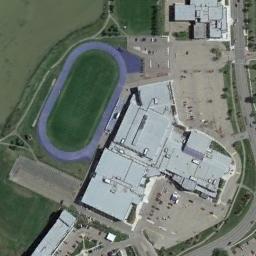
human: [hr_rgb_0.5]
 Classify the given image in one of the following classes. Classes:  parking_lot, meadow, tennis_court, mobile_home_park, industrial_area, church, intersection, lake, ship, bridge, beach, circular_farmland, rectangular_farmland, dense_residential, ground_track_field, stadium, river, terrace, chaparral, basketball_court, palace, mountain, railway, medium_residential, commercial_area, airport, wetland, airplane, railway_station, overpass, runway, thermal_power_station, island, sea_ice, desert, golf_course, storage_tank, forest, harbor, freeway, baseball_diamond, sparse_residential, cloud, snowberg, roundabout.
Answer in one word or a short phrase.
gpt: ground_track_field